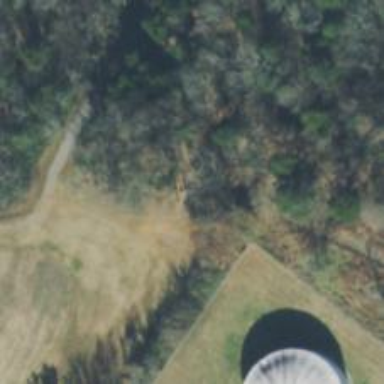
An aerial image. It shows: Disc golf basket.